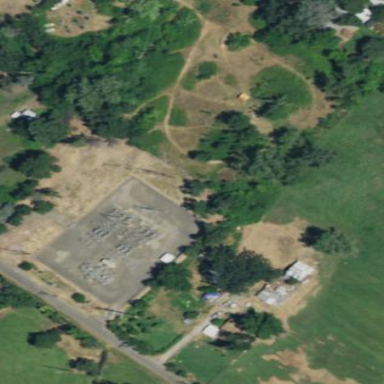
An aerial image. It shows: Outdoor power substation.